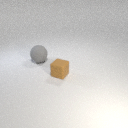
large gray rubber sphere to the left of small brown rubber cube